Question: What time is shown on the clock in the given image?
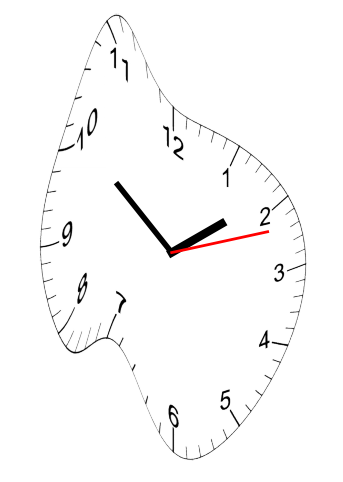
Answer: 01:51:12